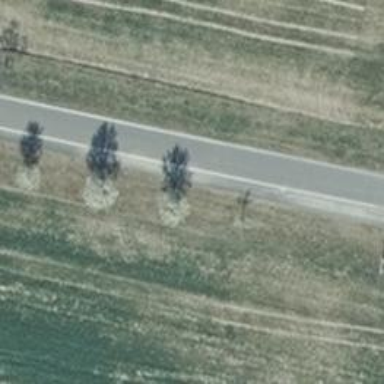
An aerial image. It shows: Row of deciduous broadleaved trees.